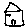
Label: house